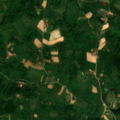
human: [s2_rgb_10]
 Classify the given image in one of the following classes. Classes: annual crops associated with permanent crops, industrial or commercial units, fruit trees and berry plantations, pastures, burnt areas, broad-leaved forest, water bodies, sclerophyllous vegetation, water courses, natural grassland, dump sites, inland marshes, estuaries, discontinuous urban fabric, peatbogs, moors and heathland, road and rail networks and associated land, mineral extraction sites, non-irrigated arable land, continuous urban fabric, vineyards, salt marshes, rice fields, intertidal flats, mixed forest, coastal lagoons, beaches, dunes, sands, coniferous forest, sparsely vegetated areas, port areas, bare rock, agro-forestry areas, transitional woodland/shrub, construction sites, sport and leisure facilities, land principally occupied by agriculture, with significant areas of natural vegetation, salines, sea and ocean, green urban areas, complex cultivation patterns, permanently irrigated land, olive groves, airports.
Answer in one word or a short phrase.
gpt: complex cultivation patterns, land principally occupied by agriculture, with significant areas of natural vegetation, mixed forest